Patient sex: M
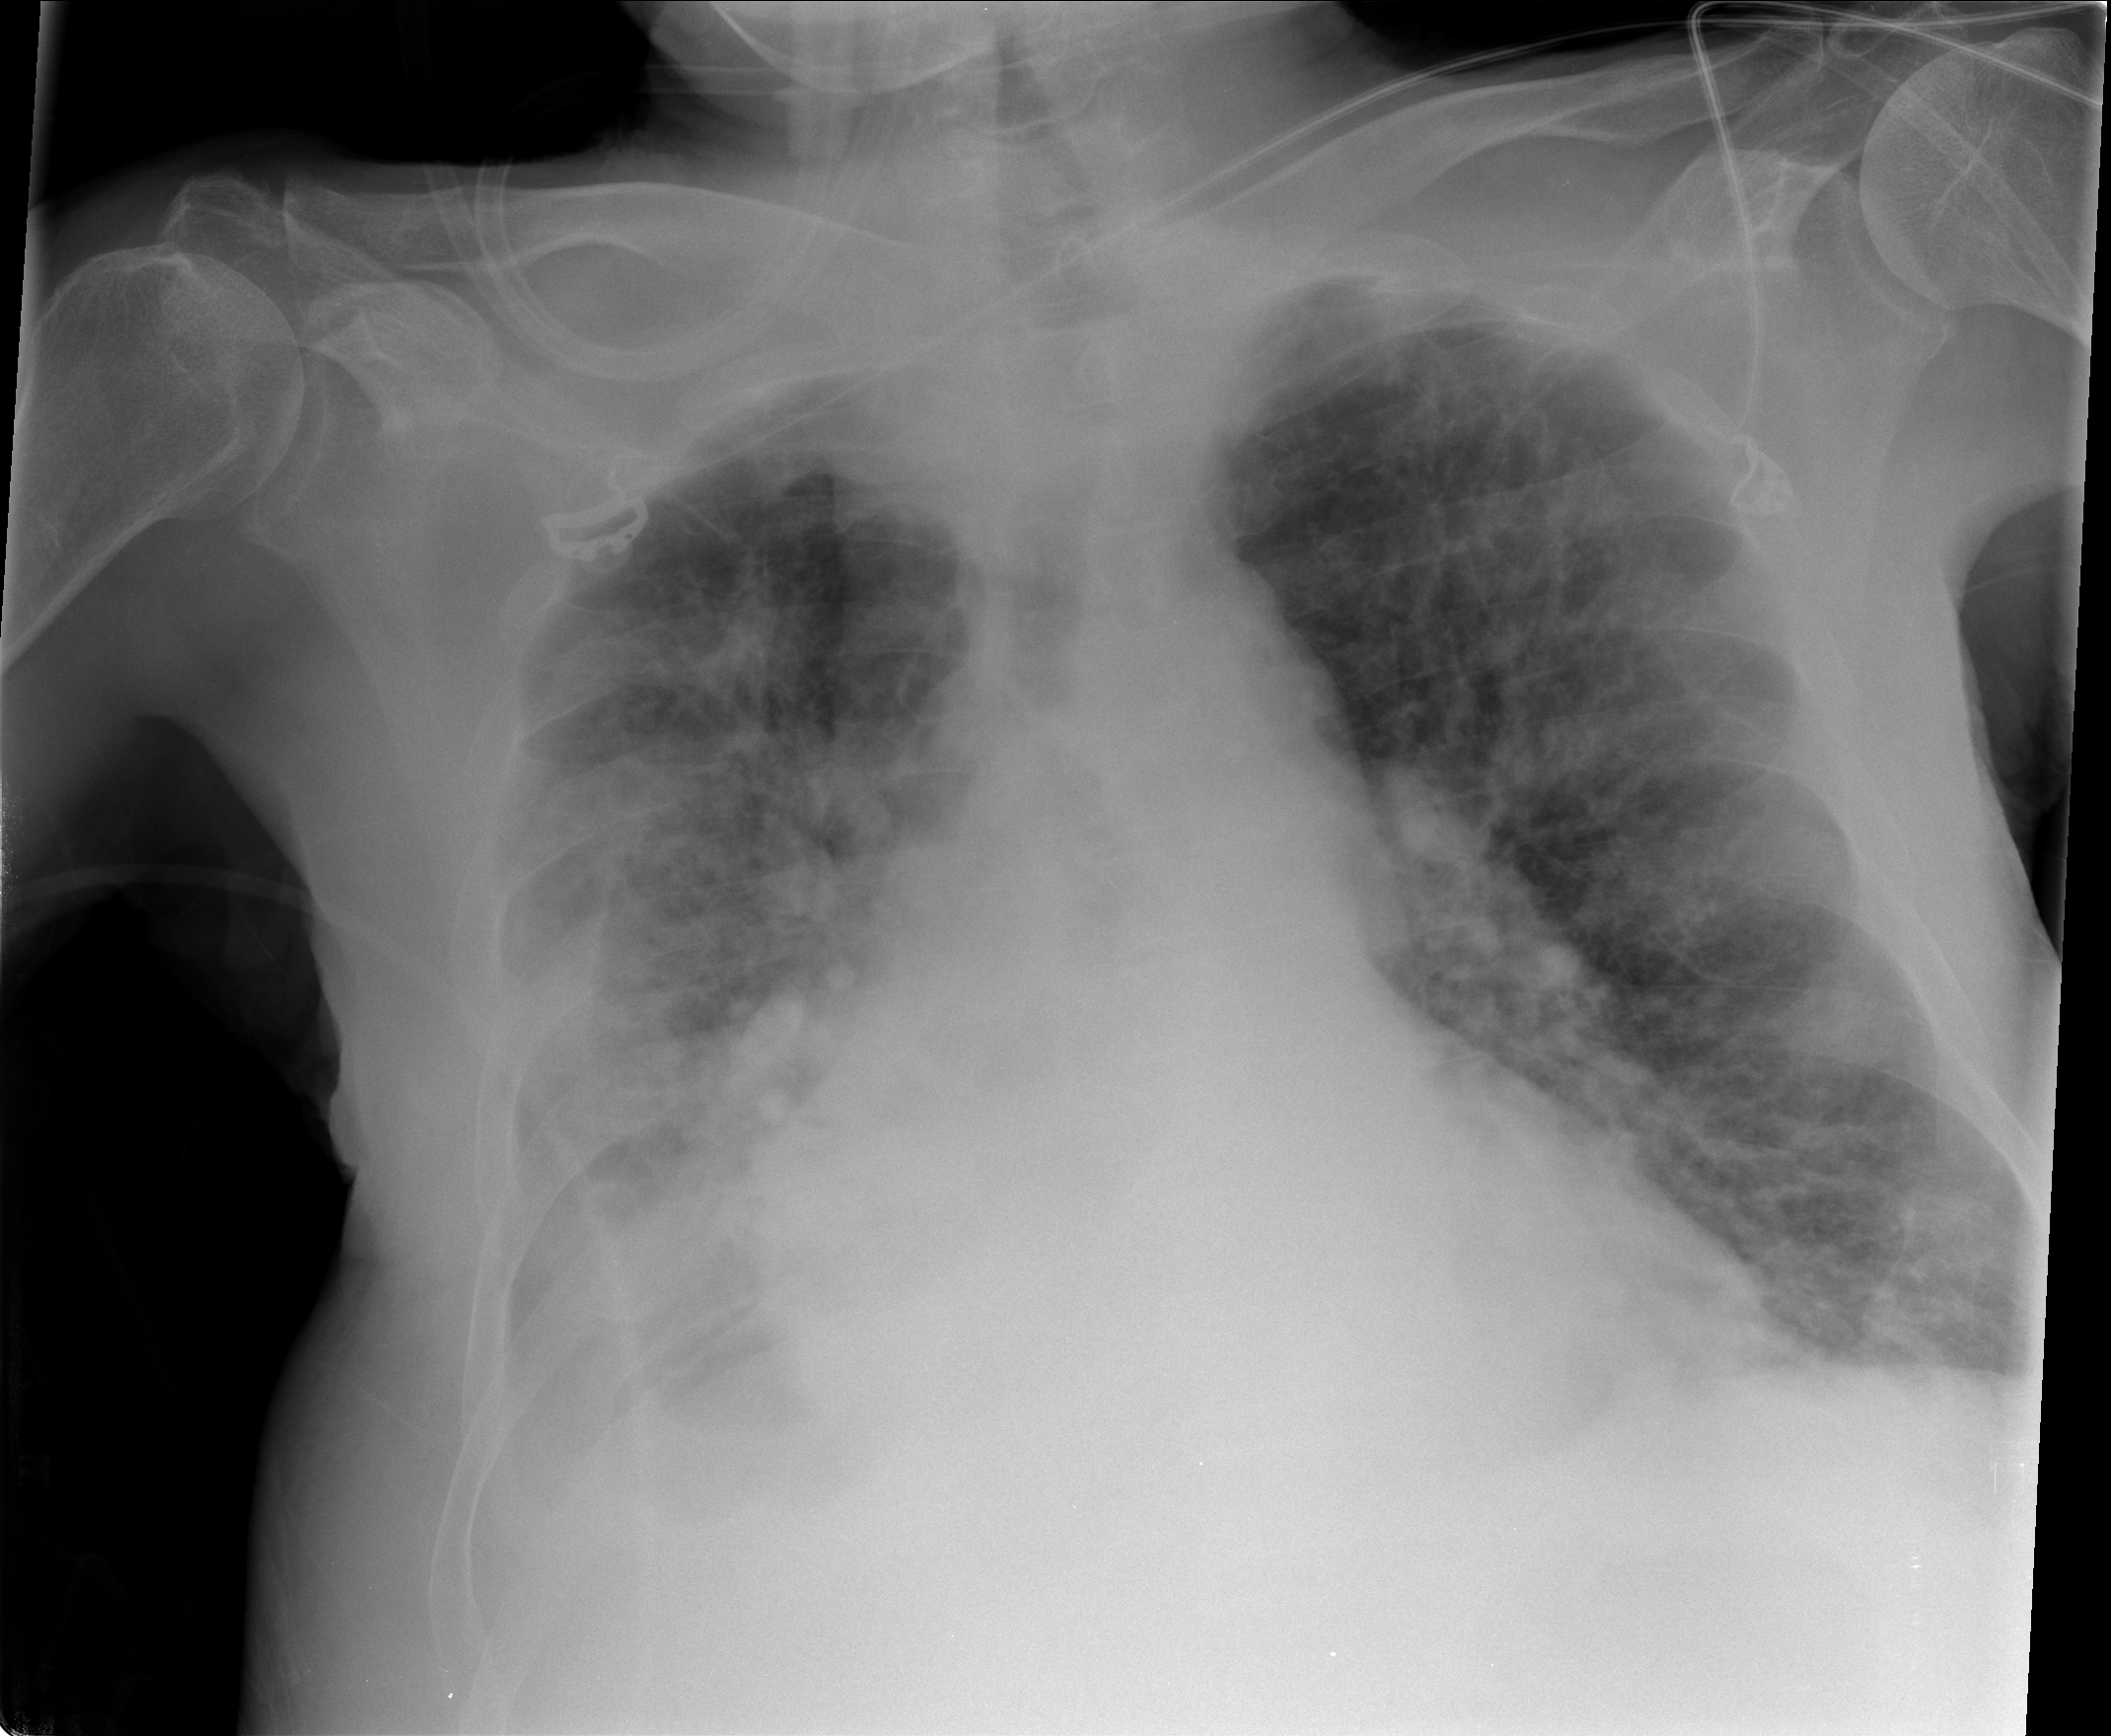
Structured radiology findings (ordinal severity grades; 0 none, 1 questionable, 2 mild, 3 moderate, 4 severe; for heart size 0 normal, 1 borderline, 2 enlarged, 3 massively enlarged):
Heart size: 1
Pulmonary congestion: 0
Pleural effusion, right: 2
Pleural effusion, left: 0
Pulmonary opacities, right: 3
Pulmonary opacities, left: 2
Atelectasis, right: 2
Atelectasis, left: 0